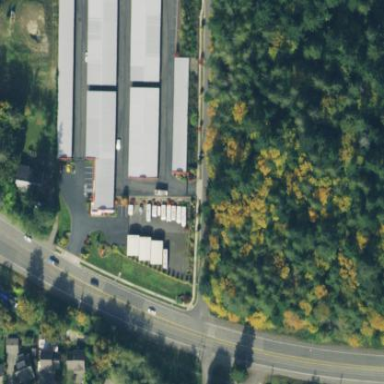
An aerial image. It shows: Garages used for storage rental.